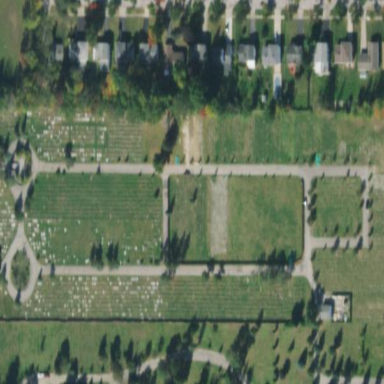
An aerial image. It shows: Cemetery with graves.